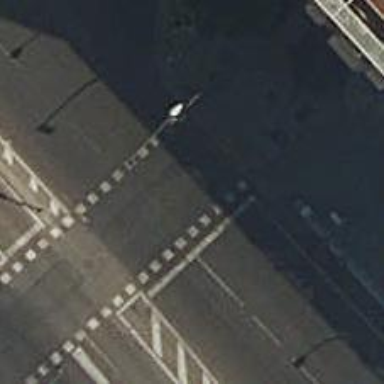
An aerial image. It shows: Traffic signals at road crossing.